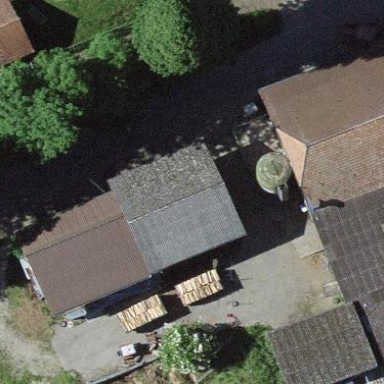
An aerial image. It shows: Barn.